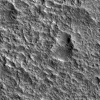
Atmospheric dust classification: not_dusty